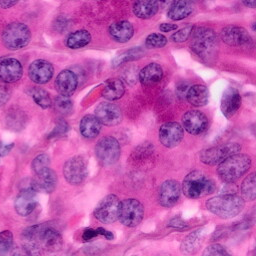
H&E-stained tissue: Pancreatic